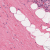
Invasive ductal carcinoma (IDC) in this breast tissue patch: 1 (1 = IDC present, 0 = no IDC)